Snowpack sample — Rabbit Ears Pass, Jackson County, Colorado, USA (12/17/25, 1:08 PM MST)
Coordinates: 40.387, -106.625
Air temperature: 34 °F
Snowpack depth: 46 cm
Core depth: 10 cm
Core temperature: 30.2 °F
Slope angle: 6°, slope face: 165°
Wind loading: medium
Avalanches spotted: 0
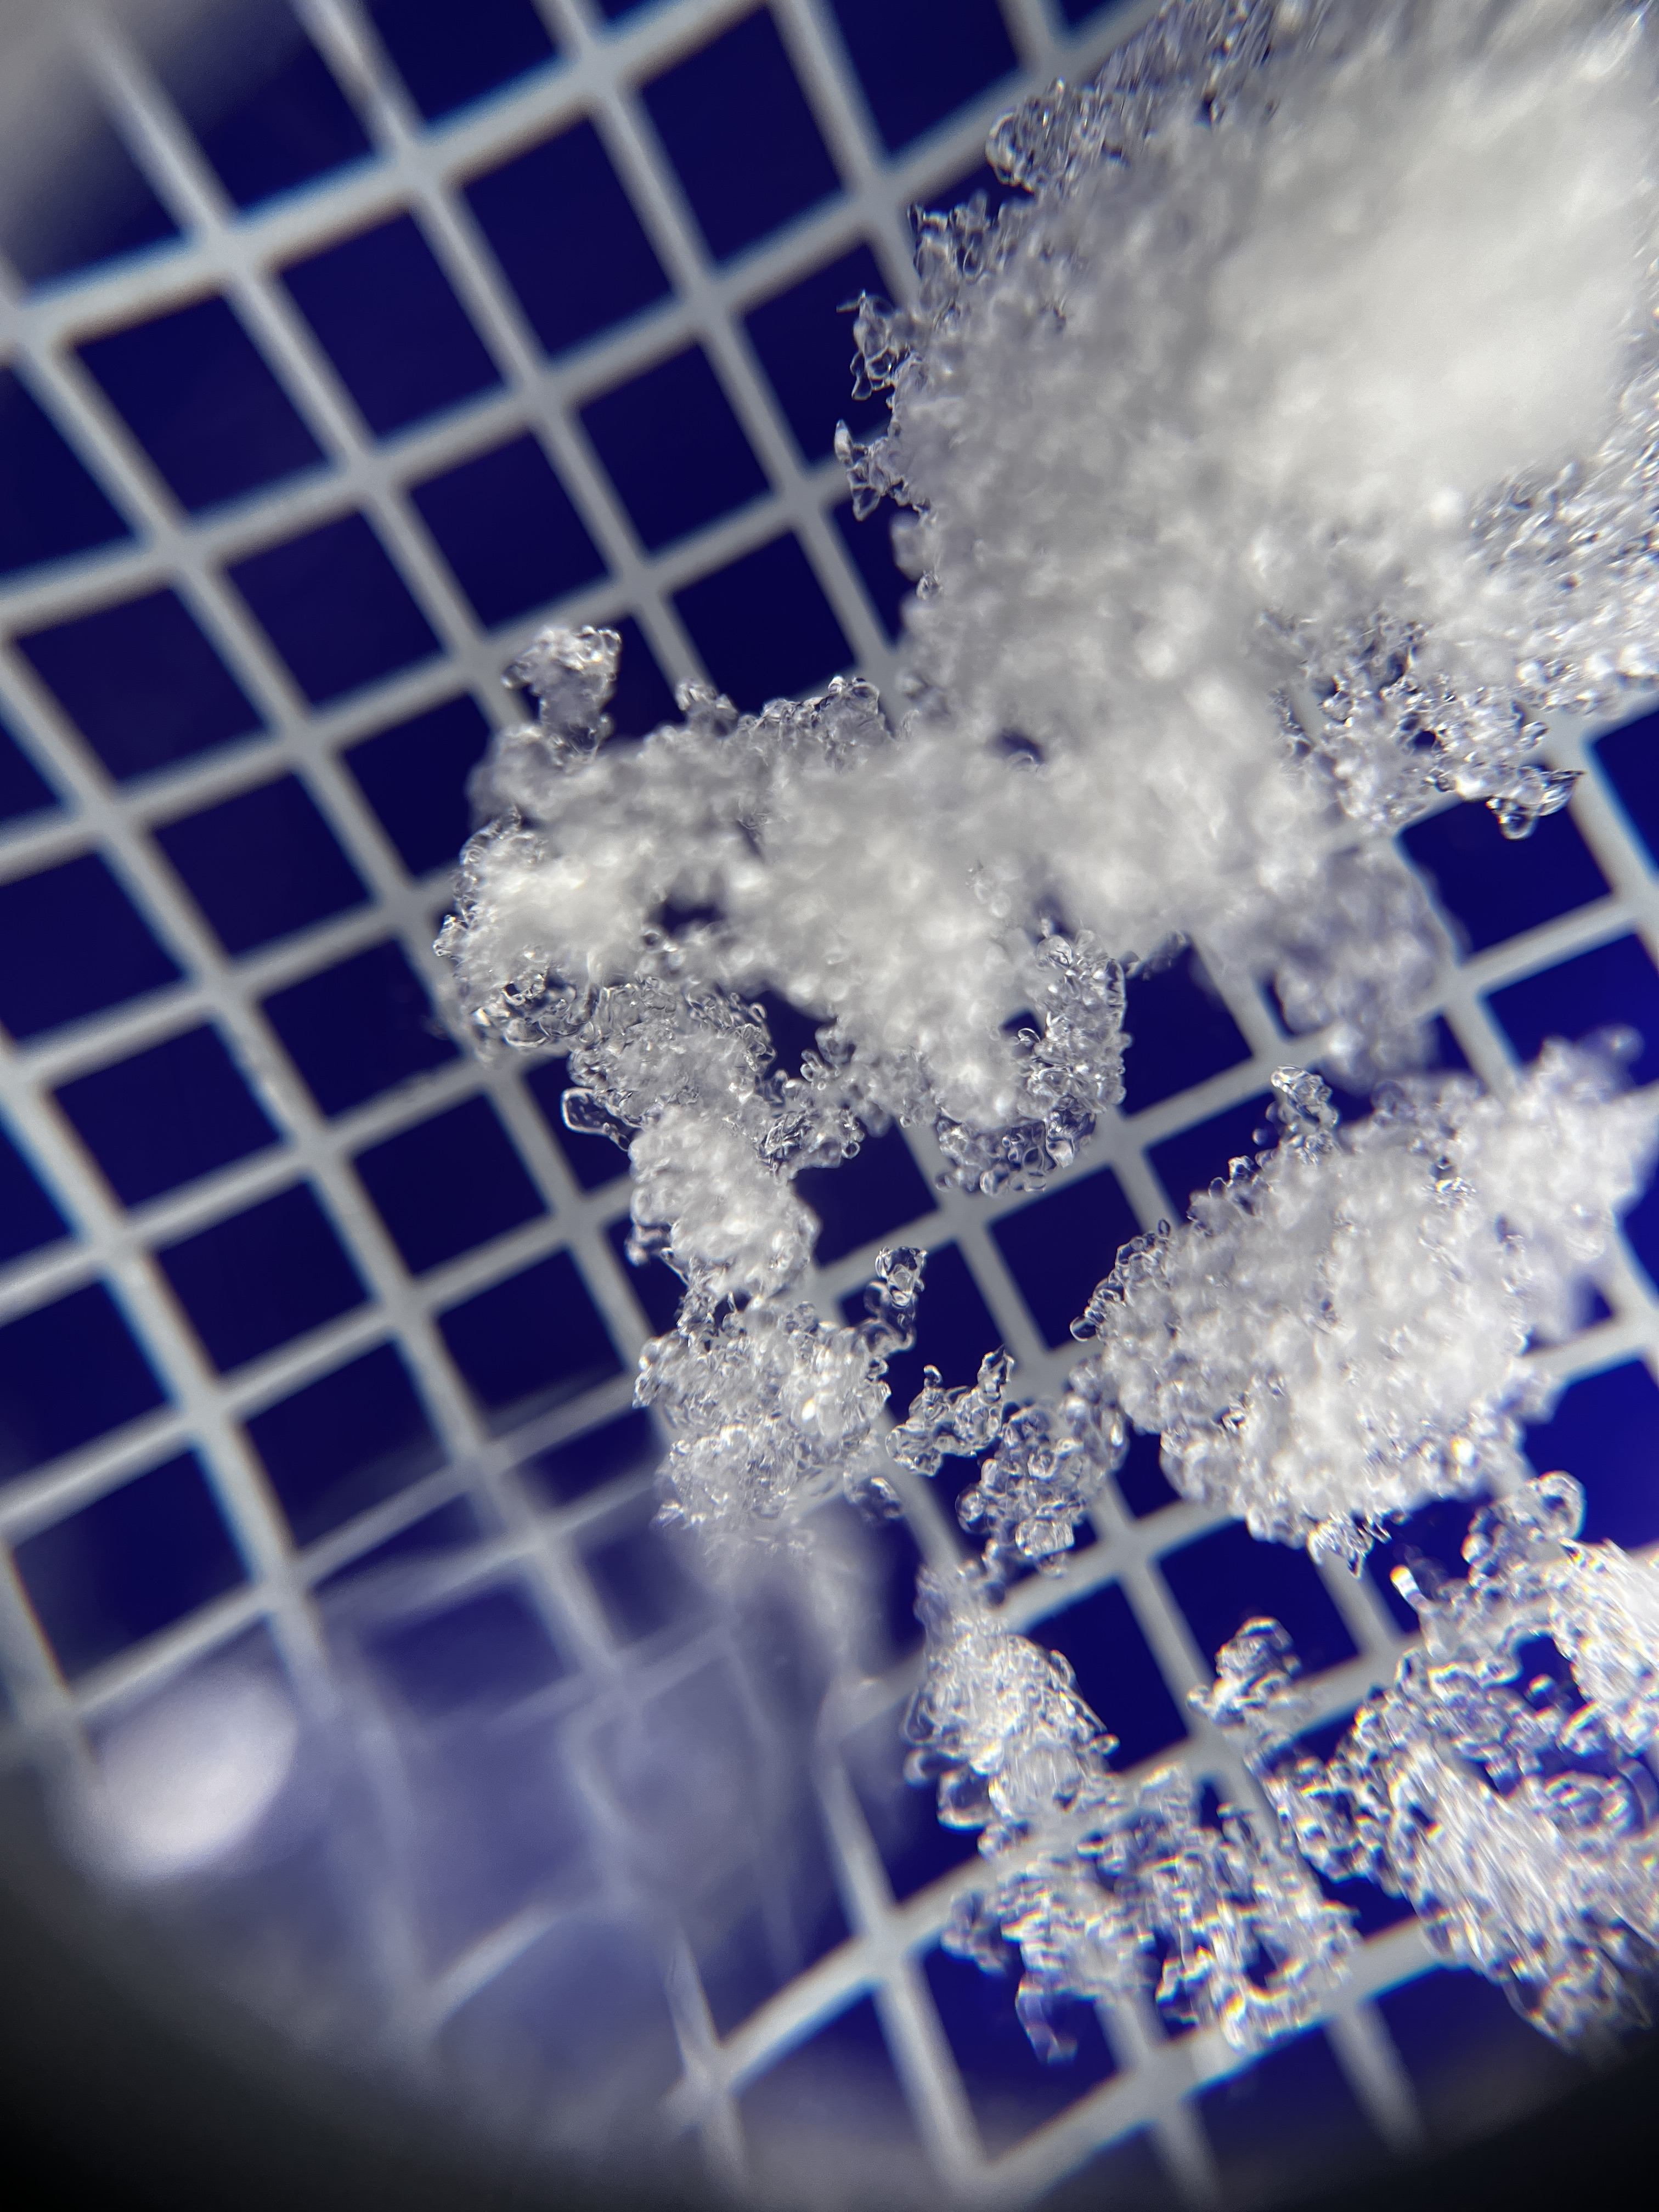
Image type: magnified_profile
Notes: No avalanches spotted nearby, although collected in a meadowy area with minimal risk on this face of the pass.